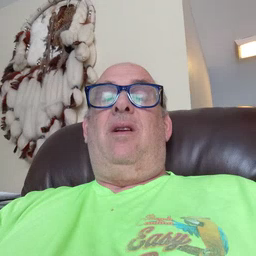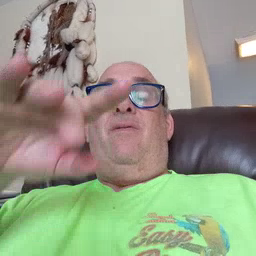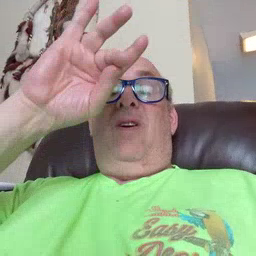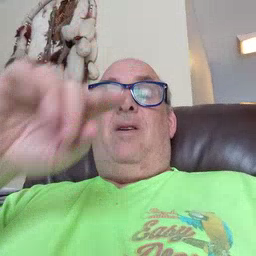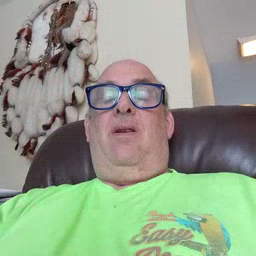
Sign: find